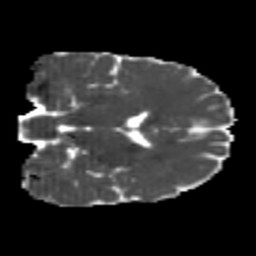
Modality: MD
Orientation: coronal
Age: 22
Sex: male
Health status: healthy
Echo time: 0.074 s